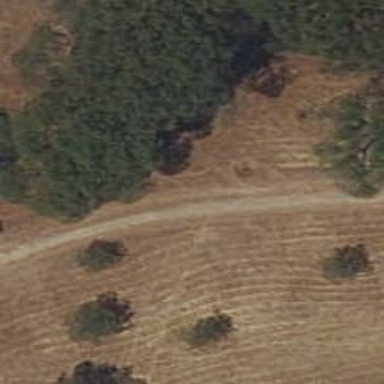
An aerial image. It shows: Unpaved path with excellent trail visibility.